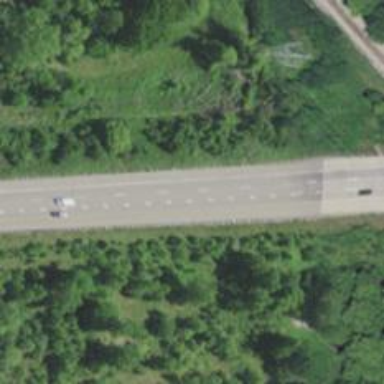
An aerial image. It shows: Asphalt motorway.